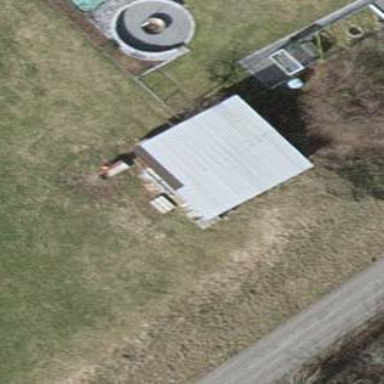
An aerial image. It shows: Shed building.